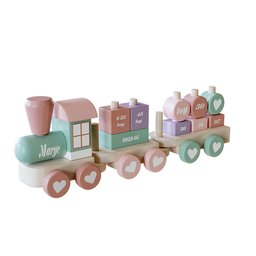
Label: decoration